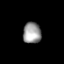
Tissue: prostate
Cell type: Myeloid cells
Senescence score: 0.7749
Nuclear area (px): 378
Mean DAPI intensity: 152.468